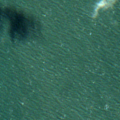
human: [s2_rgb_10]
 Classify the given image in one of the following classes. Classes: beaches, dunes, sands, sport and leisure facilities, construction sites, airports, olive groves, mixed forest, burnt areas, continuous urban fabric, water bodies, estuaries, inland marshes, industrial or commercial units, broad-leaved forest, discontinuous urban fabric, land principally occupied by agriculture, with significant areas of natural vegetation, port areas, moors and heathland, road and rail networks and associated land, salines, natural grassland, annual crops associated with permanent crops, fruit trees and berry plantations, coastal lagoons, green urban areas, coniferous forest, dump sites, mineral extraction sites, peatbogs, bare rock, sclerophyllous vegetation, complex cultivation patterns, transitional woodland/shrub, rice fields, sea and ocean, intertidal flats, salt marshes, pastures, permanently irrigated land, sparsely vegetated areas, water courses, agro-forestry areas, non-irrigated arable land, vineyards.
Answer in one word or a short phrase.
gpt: sea and ocean